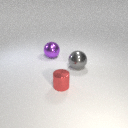
small red metal cylinder in front of large purple metal sphere